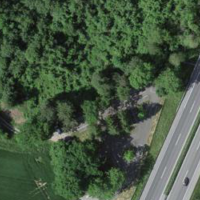
EUNIS habitat code: 57
Species observed at this site:
Milvus milvus